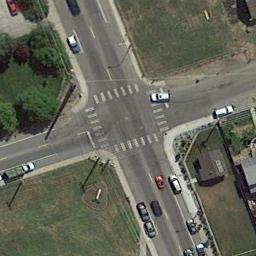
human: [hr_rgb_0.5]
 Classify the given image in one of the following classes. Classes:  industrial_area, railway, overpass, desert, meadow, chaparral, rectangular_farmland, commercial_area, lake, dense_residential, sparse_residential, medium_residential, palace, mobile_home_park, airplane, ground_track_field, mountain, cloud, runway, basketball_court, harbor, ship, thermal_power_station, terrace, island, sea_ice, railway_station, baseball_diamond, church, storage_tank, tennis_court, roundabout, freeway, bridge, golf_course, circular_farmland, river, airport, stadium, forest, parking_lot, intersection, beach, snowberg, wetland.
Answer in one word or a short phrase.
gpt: intersection